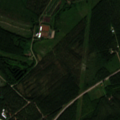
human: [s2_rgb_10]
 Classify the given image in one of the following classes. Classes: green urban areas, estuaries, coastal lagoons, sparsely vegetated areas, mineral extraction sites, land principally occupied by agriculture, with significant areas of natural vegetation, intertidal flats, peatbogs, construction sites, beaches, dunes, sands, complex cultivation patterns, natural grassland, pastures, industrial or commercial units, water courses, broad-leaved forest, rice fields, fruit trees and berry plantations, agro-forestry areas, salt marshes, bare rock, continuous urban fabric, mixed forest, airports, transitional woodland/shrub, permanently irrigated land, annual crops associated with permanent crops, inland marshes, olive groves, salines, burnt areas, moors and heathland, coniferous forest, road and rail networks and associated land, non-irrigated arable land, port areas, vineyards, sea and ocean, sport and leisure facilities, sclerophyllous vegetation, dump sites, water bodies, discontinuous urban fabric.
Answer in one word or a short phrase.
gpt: industrial or commercial units, coniferous forest, mixed forest, transitional woodland/shrub